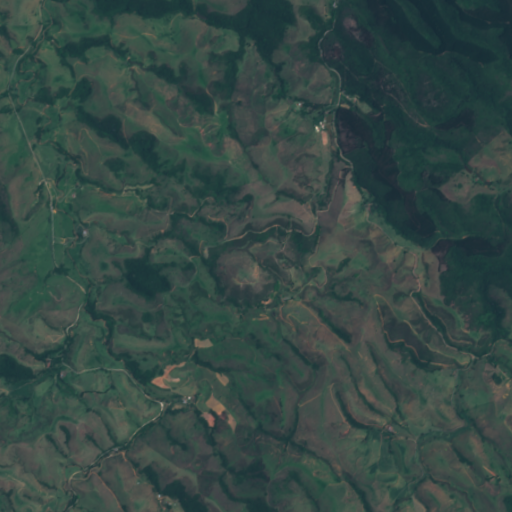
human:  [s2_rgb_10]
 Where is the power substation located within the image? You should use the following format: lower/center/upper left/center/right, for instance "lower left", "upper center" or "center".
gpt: The power substation is located in the center of the image.
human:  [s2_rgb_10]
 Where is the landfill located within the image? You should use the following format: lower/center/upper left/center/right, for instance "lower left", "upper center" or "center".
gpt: There is no landfill in the image.